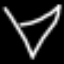
Label: diamond